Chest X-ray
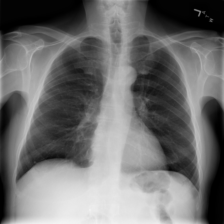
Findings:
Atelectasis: negative
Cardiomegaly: negative
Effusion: negative
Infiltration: negative
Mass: negative
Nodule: negative
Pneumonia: negative
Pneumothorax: negative
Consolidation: negative
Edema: negative
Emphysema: negative
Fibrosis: negative
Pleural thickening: negative
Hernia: negative